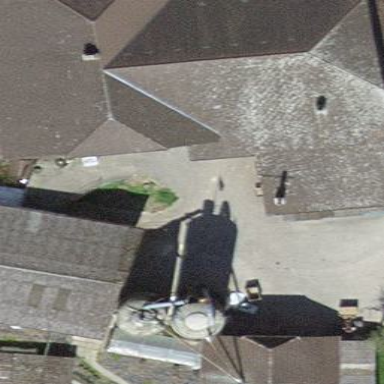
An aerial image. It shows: Farm building.